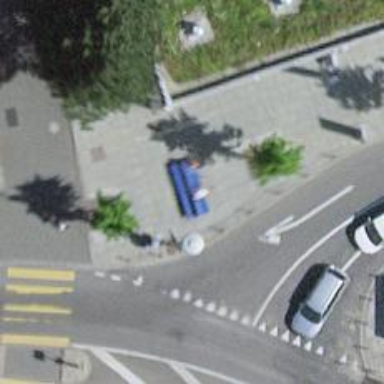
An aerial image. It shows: Blue bench.